Question: I am trying to change the value of this disabled input. I thought maybe the fact that it was disabled was the problem so I removed the disabled attribute manually (in case you were wondering why it is no longer disabled in the screenshot). See image below:

From what the console returns it seems to be selecting the input properly, but the value of the input remains blank, even when the input is enabled. What am I doing wrong?
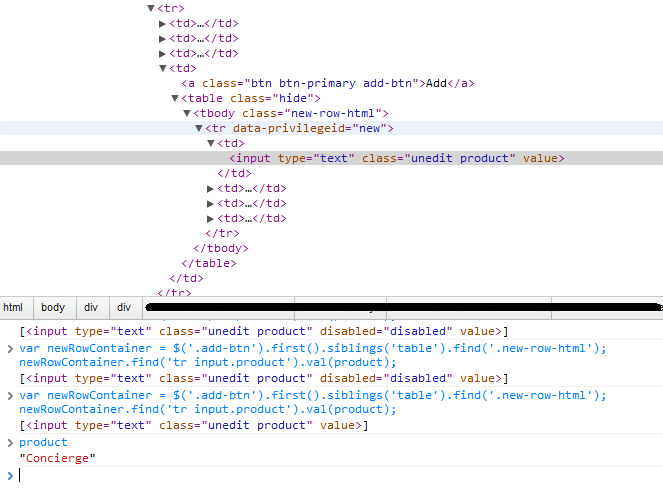
Answer: I can tell you I have had simmilar issues, and have gotten arround them by using jQuery's attr method. It can set an arbitrary HTML attribute to whatever you want. See more here: <URL>